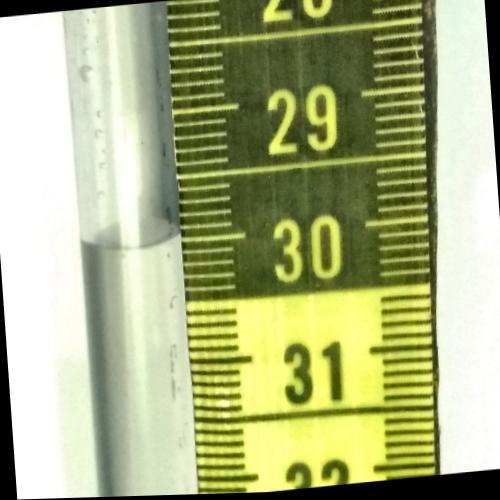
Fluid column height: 30.0 cm